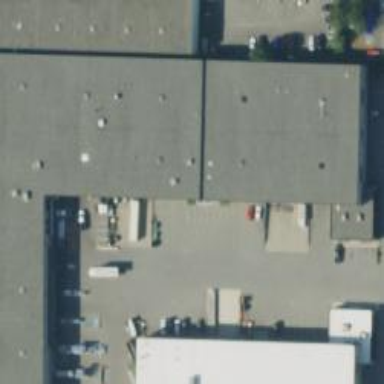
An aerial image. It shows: Industrial building.